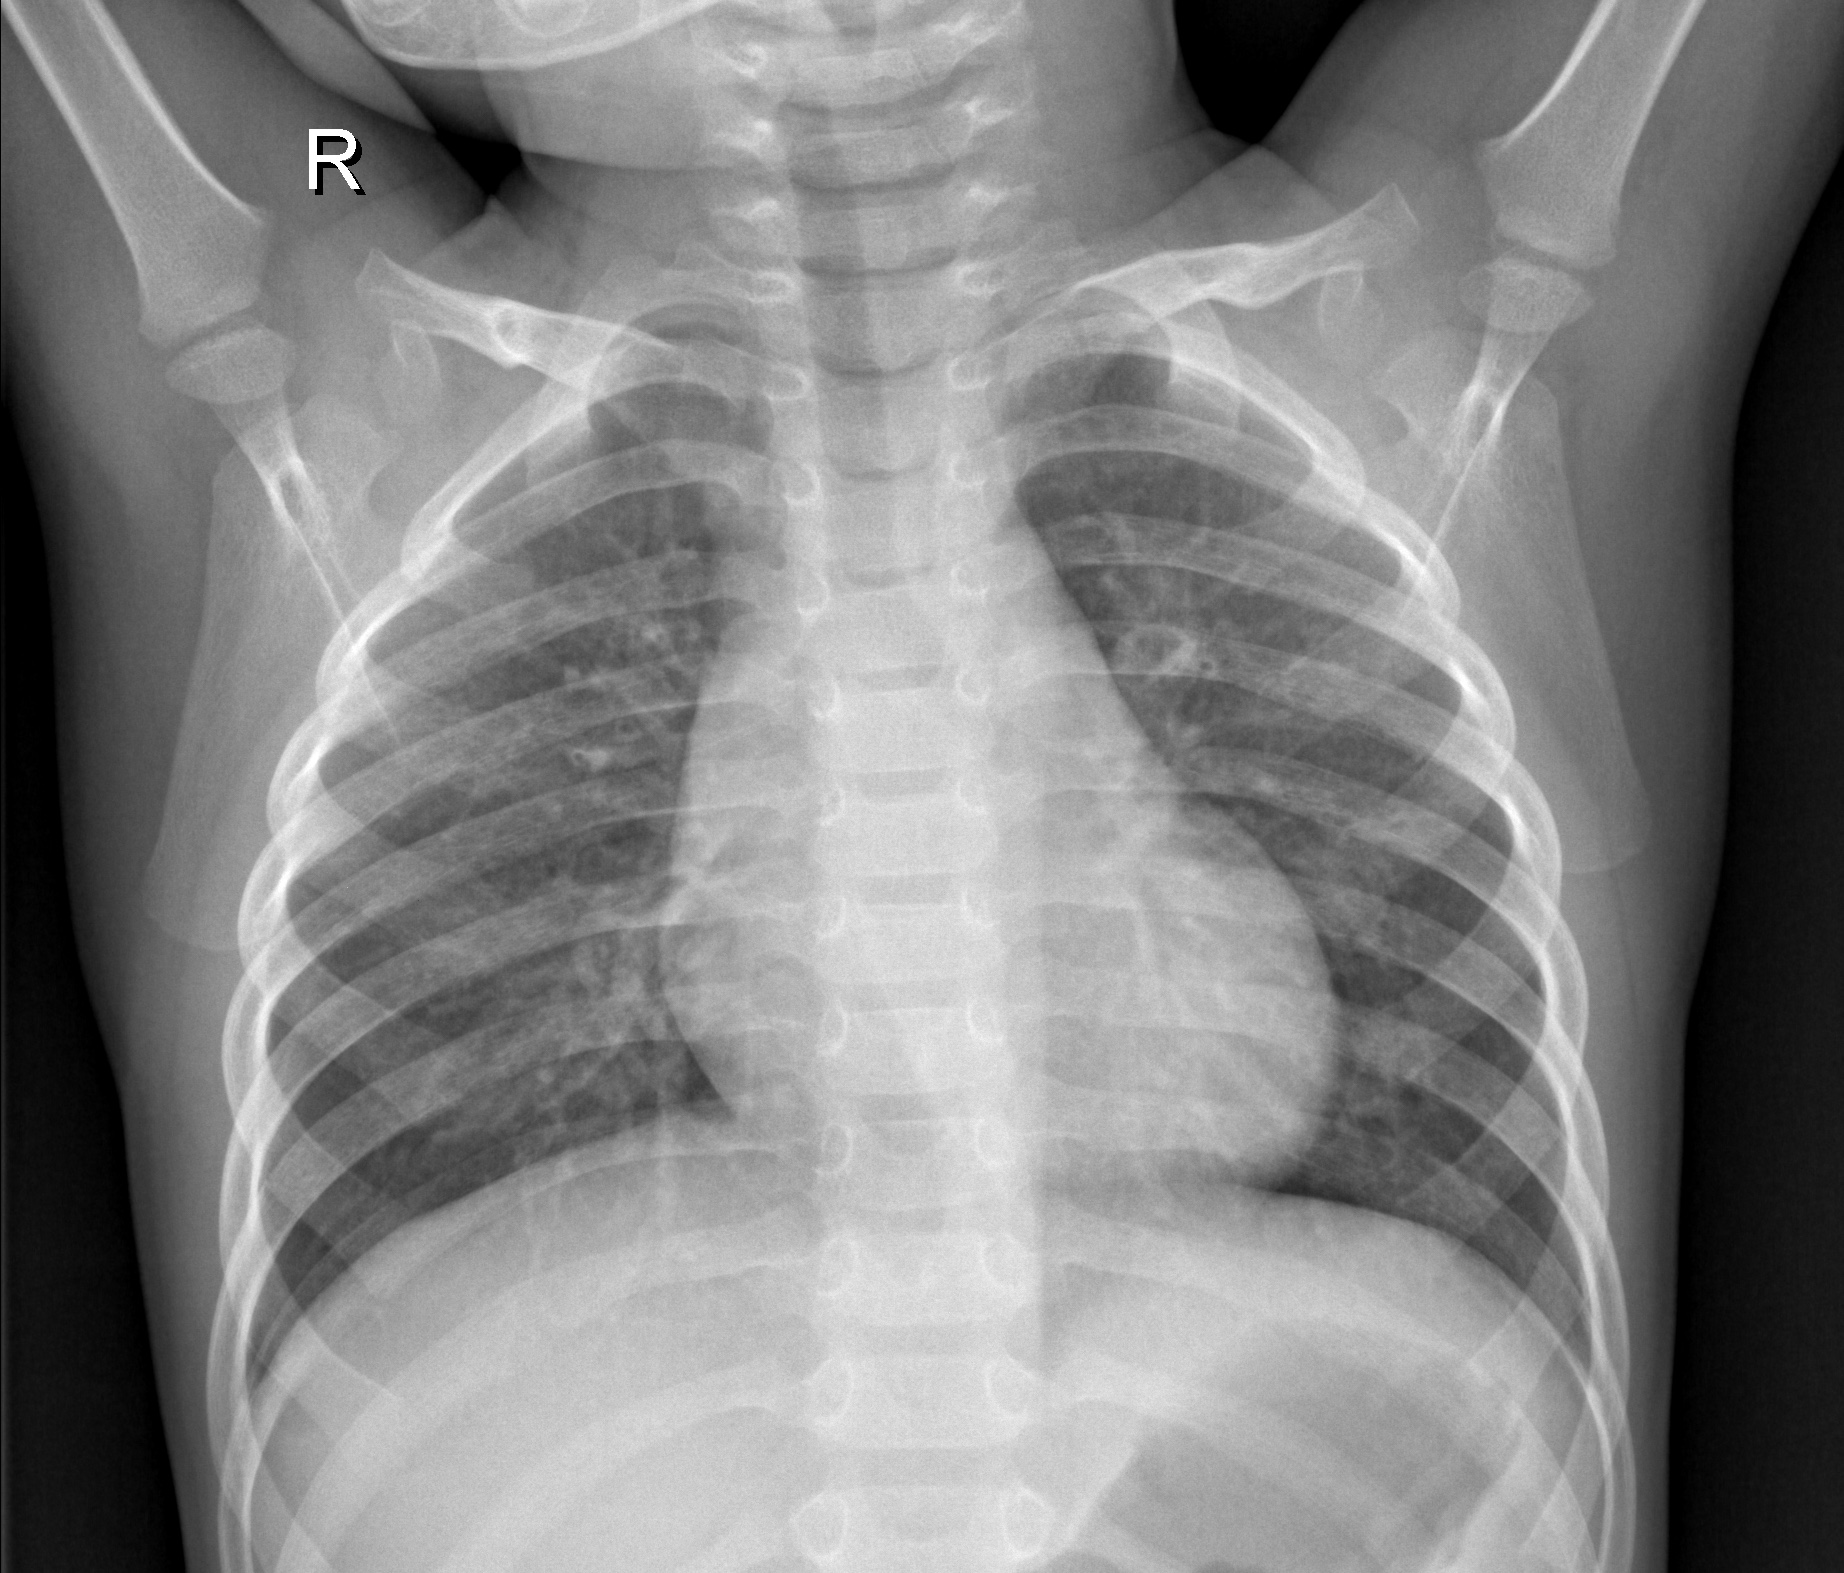
Diagnosis: NORMAL